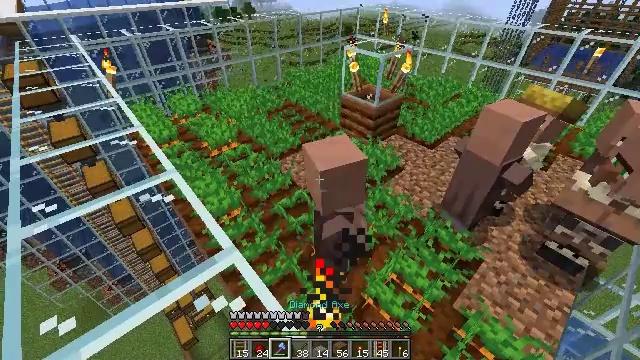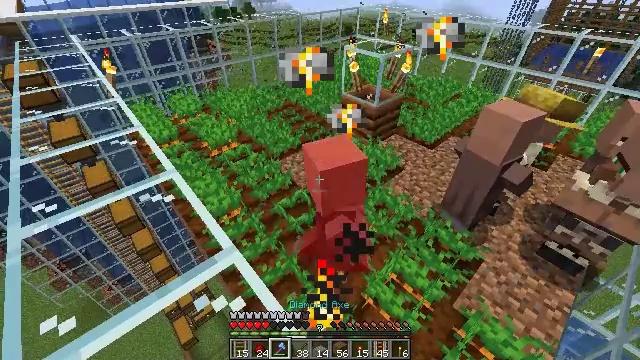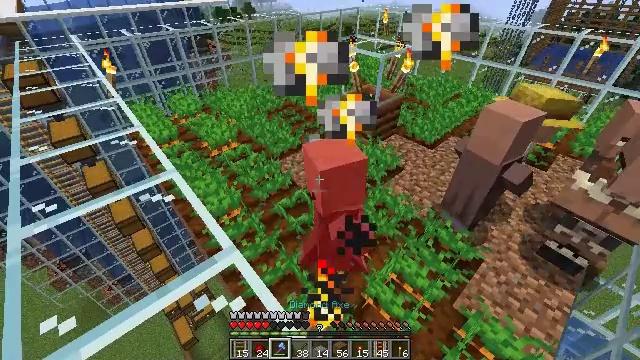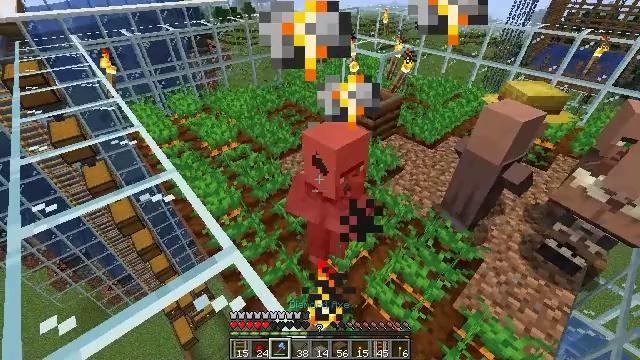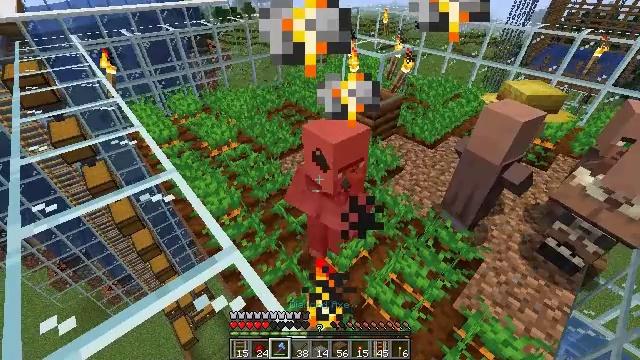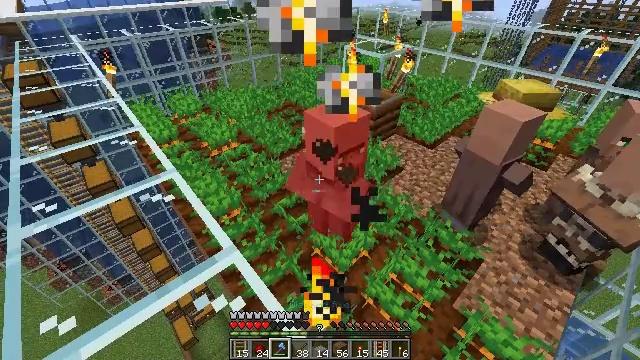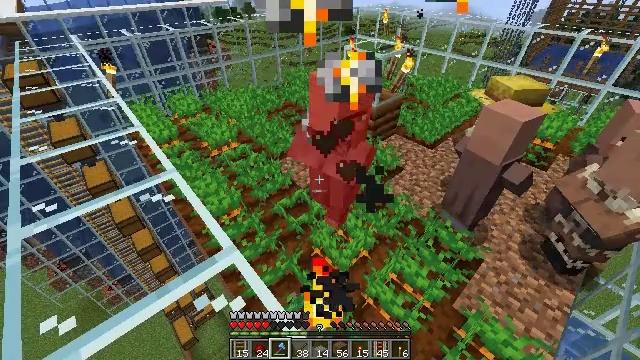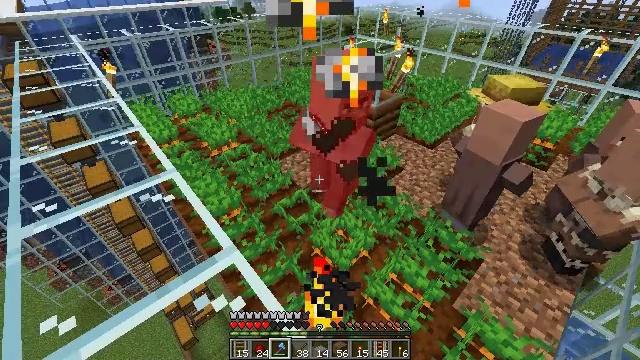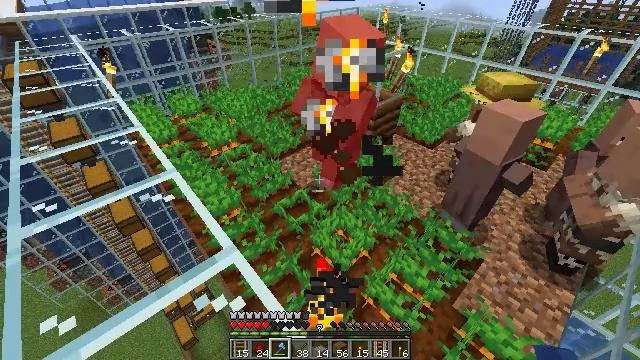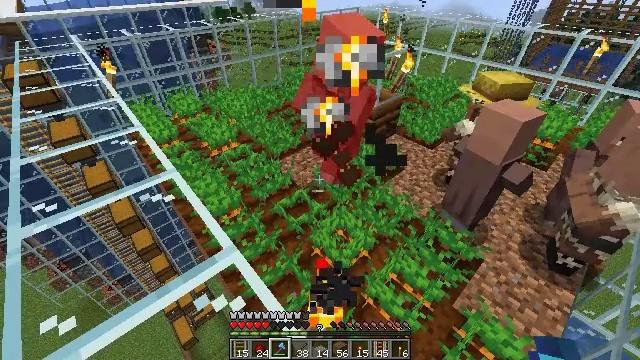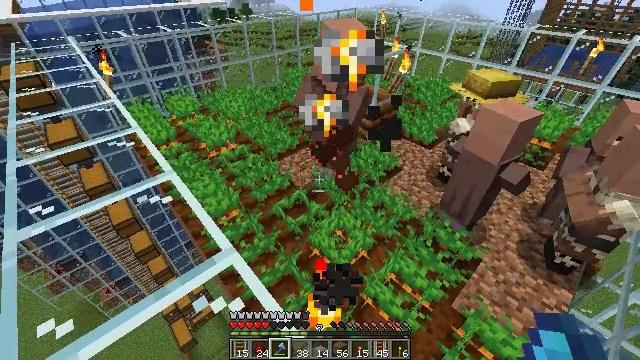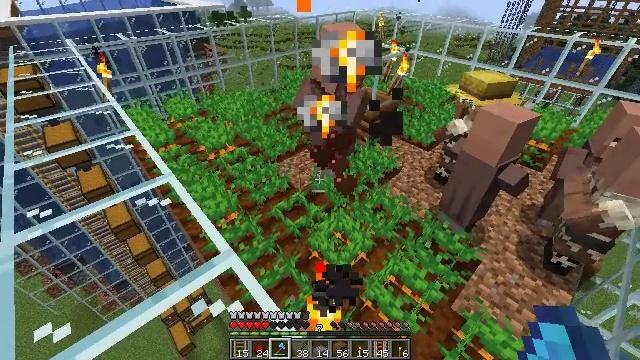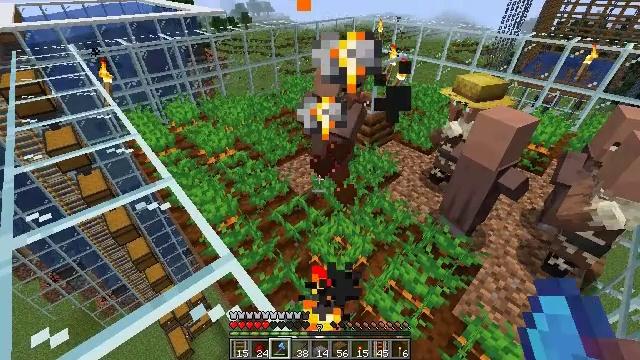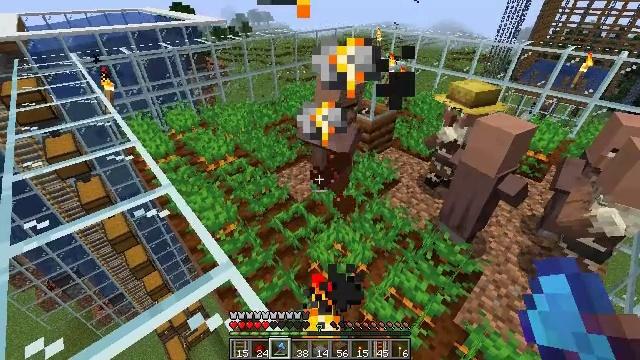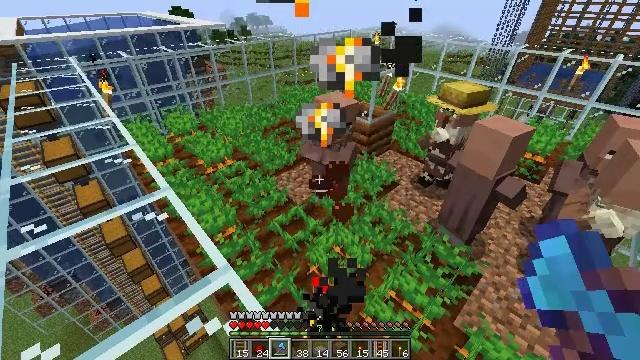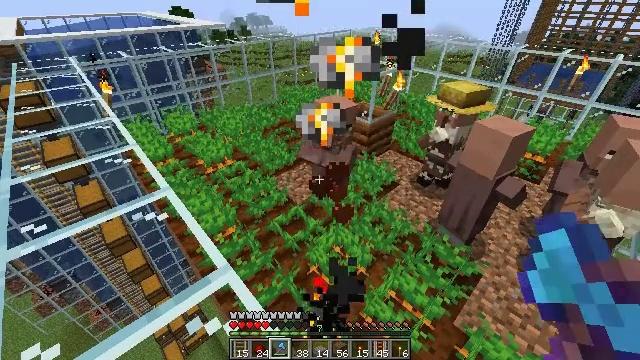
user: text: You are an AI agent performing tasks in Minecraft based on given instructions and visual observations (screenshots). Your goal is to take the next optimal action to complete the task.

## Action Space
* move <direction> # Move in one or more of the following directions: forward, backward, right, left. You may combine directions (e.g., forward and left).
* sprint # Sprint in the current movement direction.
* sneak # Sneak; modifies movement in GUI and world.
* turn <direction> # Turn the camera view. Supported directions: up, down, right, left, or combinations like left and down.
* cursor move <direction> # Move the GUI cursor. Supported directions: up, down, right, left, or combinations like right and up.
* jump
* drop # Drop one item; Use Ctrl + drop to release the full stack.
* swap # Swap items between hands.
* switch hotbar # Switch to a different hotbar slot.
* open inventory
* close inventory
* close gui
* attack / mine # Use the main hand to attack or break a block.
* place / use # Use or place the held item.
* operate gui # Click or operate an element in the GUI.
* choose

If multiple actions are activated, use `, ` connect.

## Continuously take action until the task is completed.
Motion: motion action
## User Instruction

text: Eliminate the villager.
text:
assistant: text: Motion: sneak
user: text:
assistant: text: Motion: sneak
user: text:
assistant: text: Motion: sneak
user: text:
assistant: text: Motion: sneak
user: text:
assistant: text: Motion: sneak
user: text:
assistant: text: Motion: sneak
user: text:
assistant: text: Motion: sneak
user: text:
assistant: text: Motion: sneak
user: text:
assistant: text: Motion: sneak
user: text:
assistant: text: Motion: sneak
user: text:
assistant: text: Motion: sneak
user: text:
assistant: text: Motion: sneak
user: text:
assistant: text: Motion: sneak, turn up
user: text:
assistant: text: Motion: sneak
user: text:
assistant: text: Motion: sneak
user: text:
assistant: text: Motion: sneak
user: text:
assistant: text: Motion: sneak
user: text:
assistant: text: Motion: sneak
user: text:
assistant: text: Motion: sneak
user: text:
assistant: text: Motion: sneak
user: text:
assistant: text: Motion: sneak
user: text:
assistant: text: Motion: sneak
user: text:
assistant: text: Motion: sneak
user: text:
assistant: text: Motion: sneak
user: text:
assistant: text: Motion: sneak
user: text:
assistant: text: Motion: sneak, turn right
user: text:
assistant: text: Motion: sneak, turn right
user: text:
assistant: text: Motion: sneak, turn right and up
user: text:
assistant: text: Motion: sneak, turn right and up
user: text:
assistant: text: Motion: sneak, turn right and up